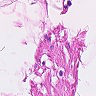
Metastatic tissue present: no